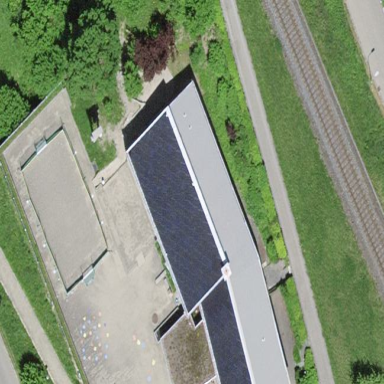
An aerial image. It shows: School building.